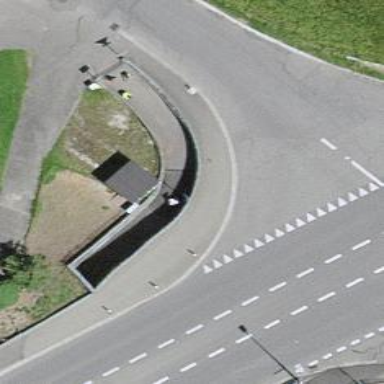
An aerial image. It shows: Concrete footway.